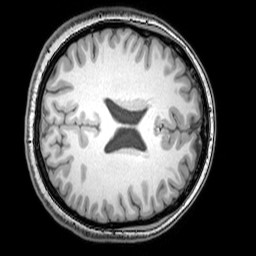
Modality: T1w
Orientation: axial
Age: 22
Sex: female
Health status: healthy
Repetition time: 0.081 s
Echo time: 0.037 s